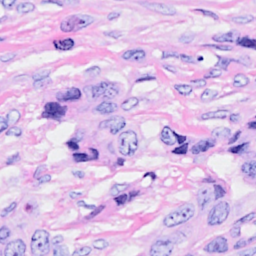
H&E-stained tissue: Breast